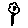
Label: flower